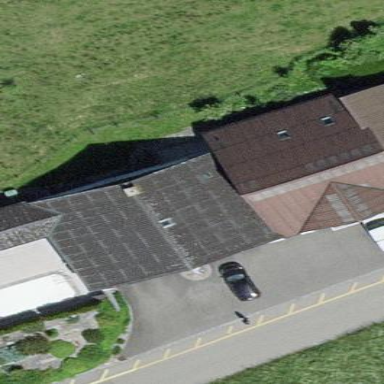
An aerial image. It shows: Semidetached house.